Question: Below is the code taken from <URL>
'''
import akka.actor.Actor
object Greeter {
case object Greet
case object Done
}
class Greeter extends Actor {
def receive = {
case Greeter.Greet =>
println("Hello World!")
sender ! Greeter.Done
}
}
'''
In it, it says :

How can I run this as a standalone within Eclipse ?
I've tried creating a new Run configuration, setting com.example.HelloWorld as the main class with the program argument being akka.Main but I receive "main class not found" exception.
Update :
Based on answer by TheTerribleSwiftTomato I have
1. input akka.Main into the Main class field, and
2. added com.example.HelloWorld as the sole argument in the Arguments tab.
but I receive below error :
'''
Exception in thread "main" java.lang.ClassNotFoundException: com.example.HelloWorld
at java.net.URLClassLoader$1.run(URLClassLoader.java:202)
at java.security.AccessController.doPrivileged(Native Method)
at java.net.URLClassLoader.findClass(URLClassLoader.java:190)
at java.lang.ClassLoader.loadClass(ClassLoader.java:306)
at sun.misc.Launcher$AppClassLoader.loadClass(Launcher.java:301)
at java.lang.ClassLoader.loadClass(ClassLoader.java:247)
at java.lang.Class.forName0(Native Method)
at java.lang.Class.forName(Class.java:247)
at akka.actor.ReflectiveDynamicAccess$$anonfun$getClassFor$1.apply(DynamicAccess.scala:67)
at akka.actor.ReflectiveDynamicAccess$$anonfun$getClassFor$1.apply(DynamicAccess.scala:66)
at scala.util.Try$.apply(Try.scala:161)
at akka.actor.ReflectiveDynamicAccess.getClassFor(DynamicAccess.scala:66)
at akka.Main$.main(Main.scala:32)
at akka.Main.main(Main.scala)
'''
I have added the akka Maven dependency, is there something else I'm missing ?
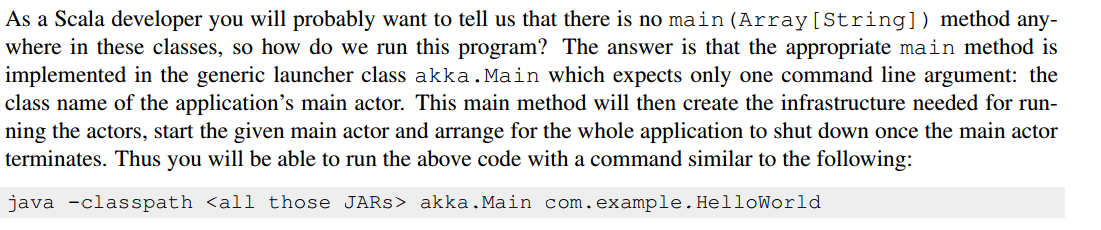
Answer: 'akka.Main' is not an argument, it is the launcher (i.e. the one that contains the 'main' method). In this case, as described in the documentation, it will set up the 'ActorSystem' instance and other necessary infrastructure.
So, in Eclipse, you would:
- 'akka.Main'- 'com.example.HelloWorld'
---
Re : I see two problems:
- <URL>- 'HelloWorld'
'package com.example'
Correct that (move it to the right package) and you should be on your way to writing Actor systems.